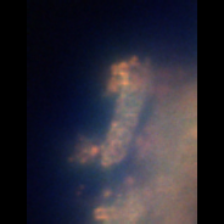
Taxon: Unknown_detritus
Group: Unknown